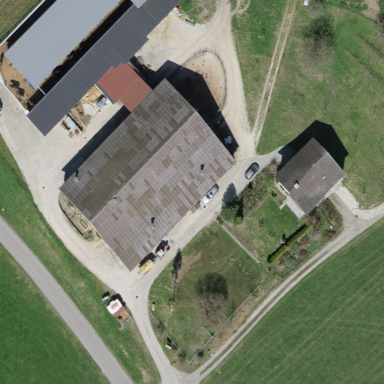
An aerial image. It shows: Farmyard area.